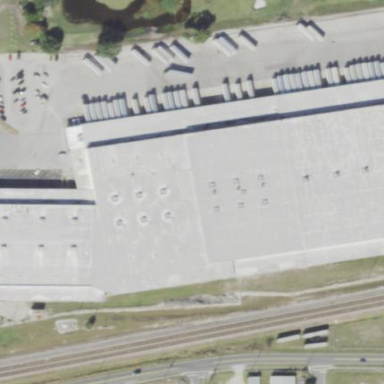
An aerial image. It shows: View of roof of building.